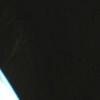
Label: space